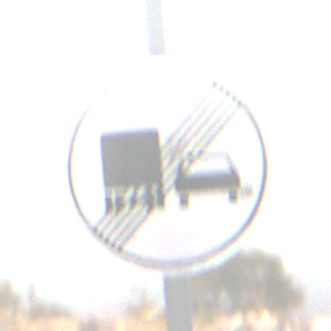
Verkehrszeichen: EndeUeberholverbotKraftfahrzeuge
Umgebung: Outdoor, Nature
Tageszeit: MorningAfternoon
Wetter: Clear
Licht: Natural
Jahreszeit: NotSpecified
Kontrast: HighContrast